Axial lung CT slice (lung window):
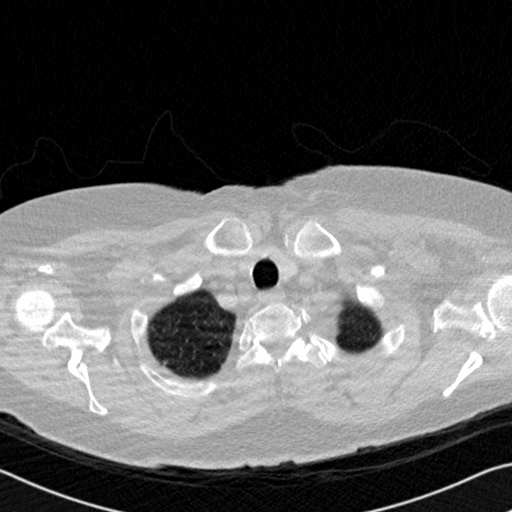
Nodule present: no